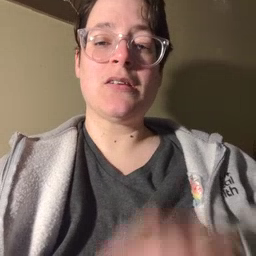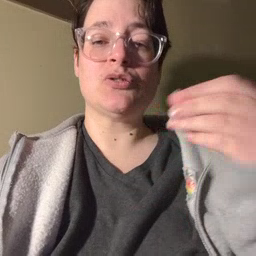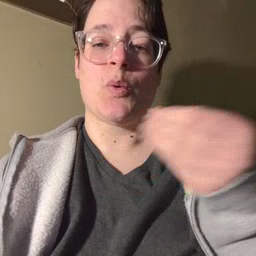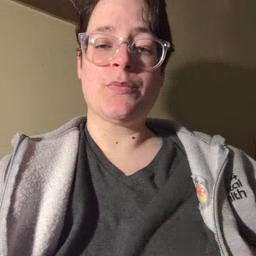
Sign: story